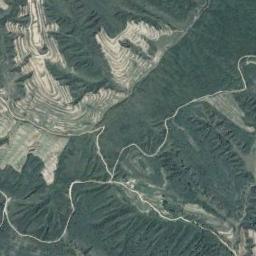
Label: mountain